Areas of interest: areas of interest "Exhibition and Convention Center"
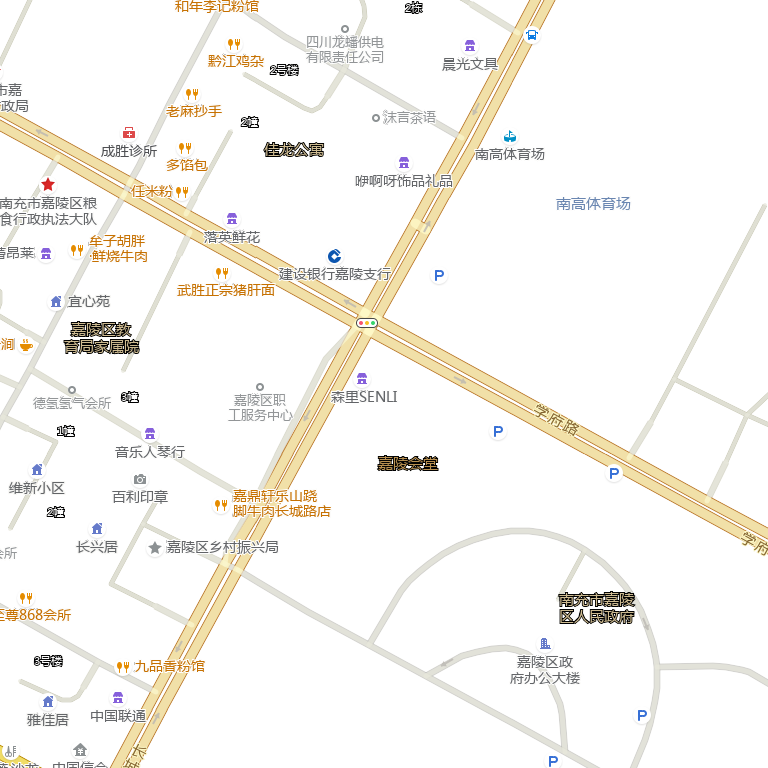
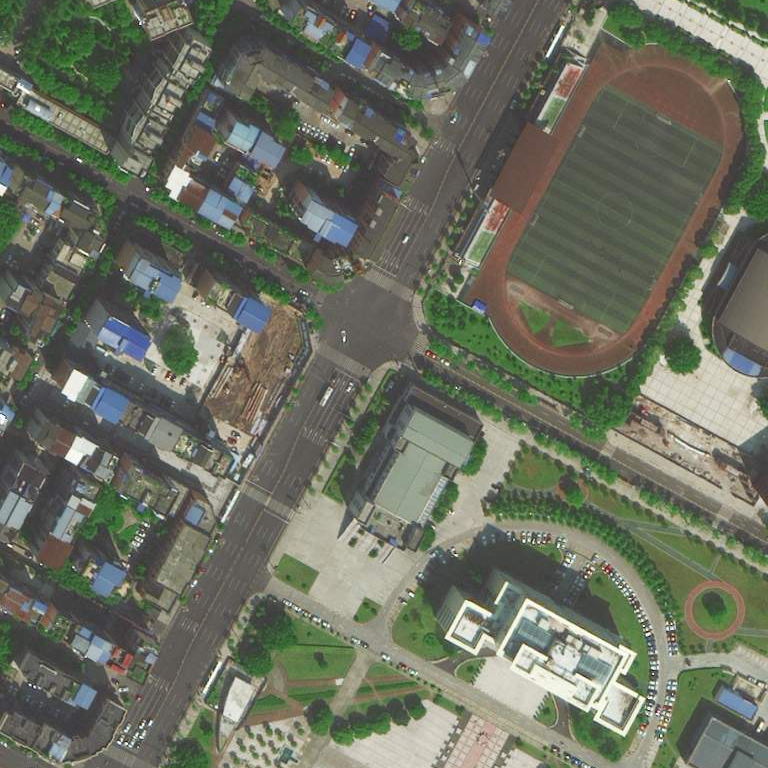